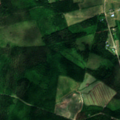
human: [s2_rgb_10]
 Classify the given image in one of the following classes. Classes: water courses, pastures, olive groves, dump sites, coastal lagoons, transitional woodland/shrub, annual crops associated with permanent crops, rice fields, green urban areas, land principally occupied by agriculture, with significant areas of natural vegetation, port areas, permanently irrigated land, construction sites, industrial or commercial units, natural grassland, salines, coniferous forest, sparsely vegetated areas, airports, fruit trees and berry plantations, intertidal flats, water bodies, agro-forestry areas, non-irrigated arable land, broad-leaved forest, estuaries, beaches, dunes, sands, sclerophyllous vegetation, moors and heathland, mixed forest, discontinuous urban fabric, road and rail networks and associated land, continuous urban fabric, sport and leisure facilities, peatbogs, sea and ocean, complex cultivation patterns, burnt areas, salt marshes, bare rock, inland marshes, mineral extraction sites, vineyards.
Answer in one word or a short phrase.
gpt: land principally occupied by agriculture, with significant areas of natural vegetation, coniferous forest, mixed forest, transitional woodland/shrub